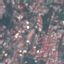
Land use / land cover: Residential